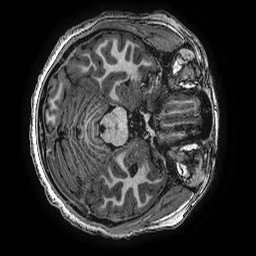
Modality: T1w
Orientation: axial
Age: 15
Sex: female
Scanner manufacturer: ge
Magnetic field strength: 3 T
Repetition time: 0.00766 s
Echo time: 0.003476 s